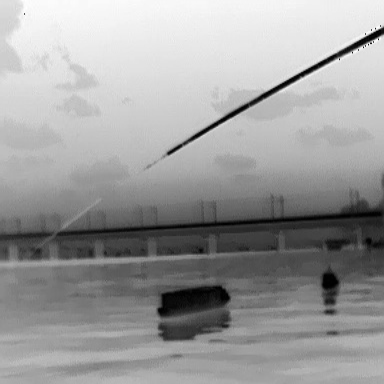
There are two objects shown in the infrared image, including a fishing_boat, and a warship.